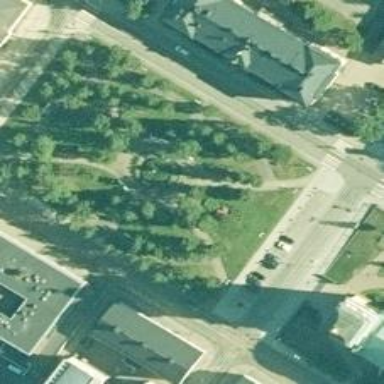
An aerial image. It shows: Memorial site with historic significance.